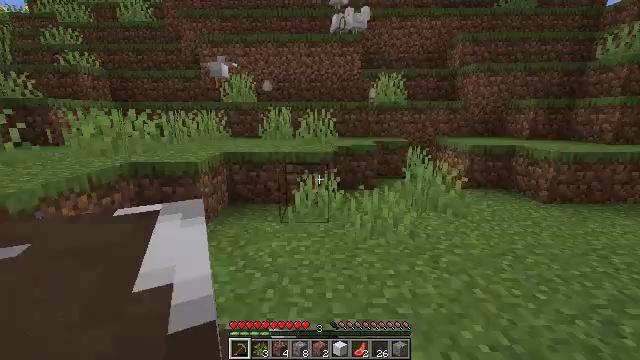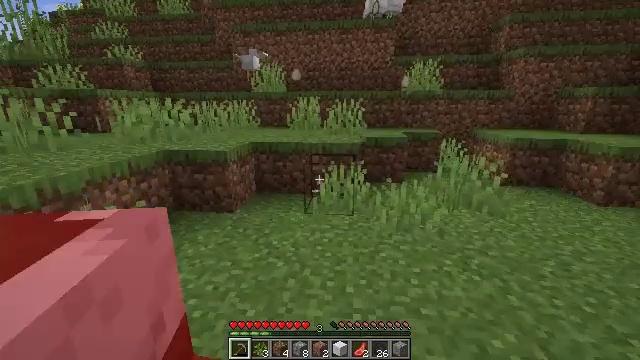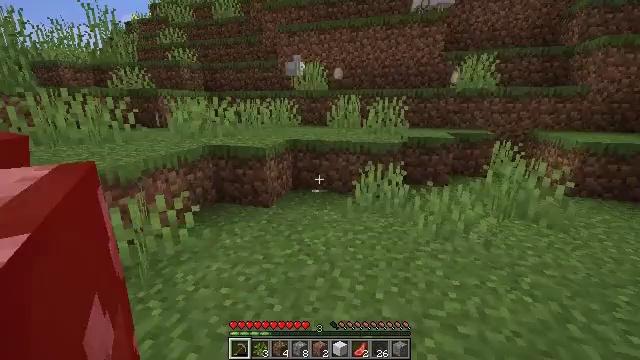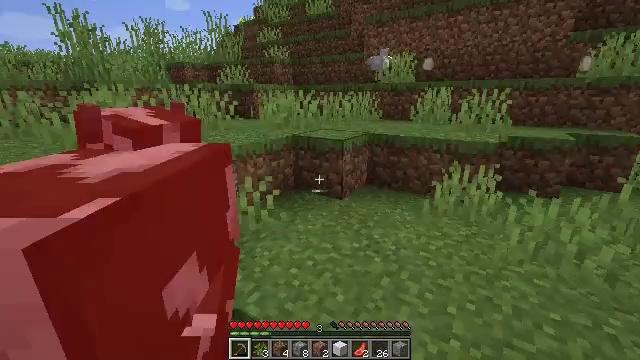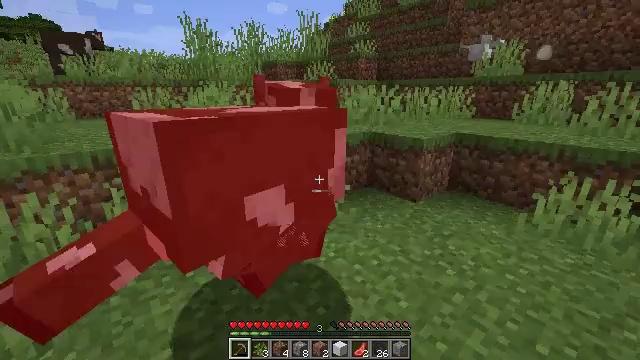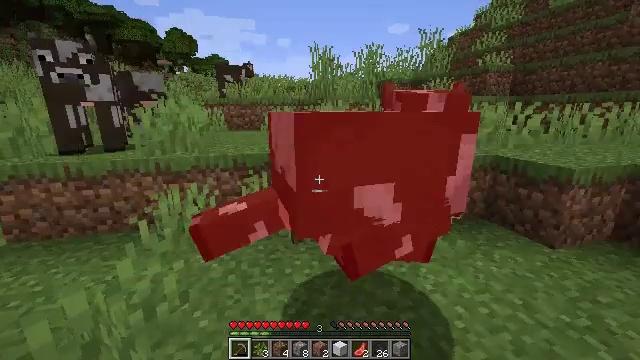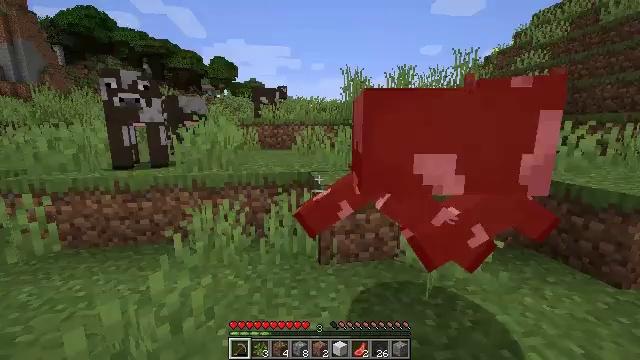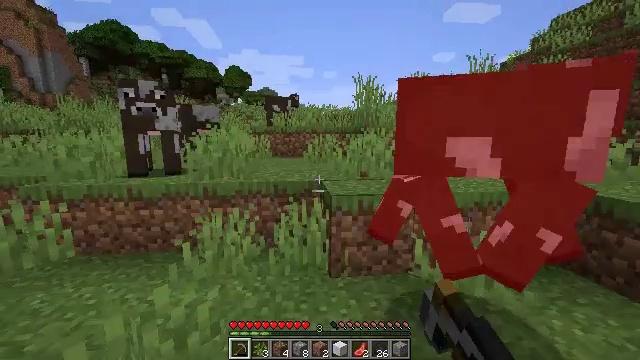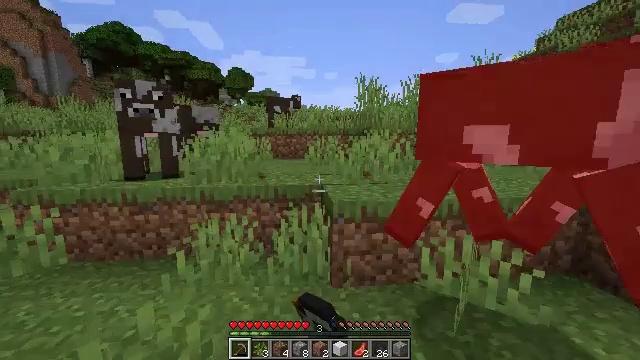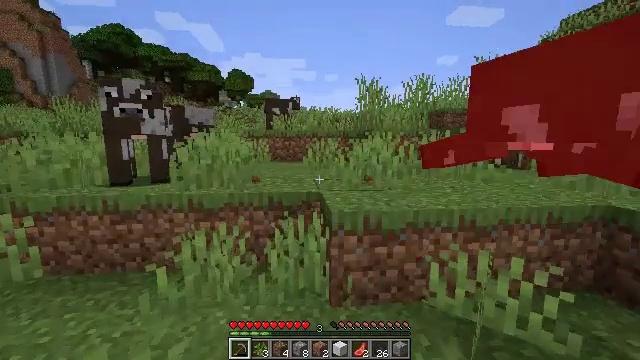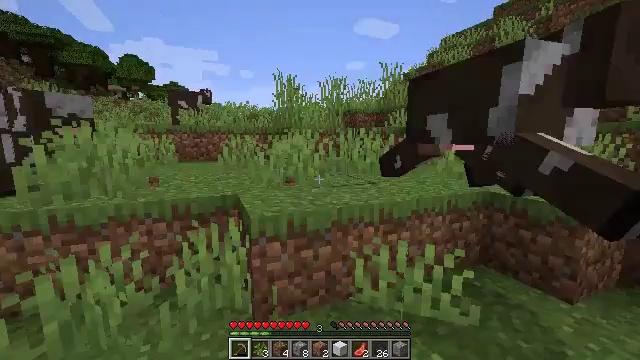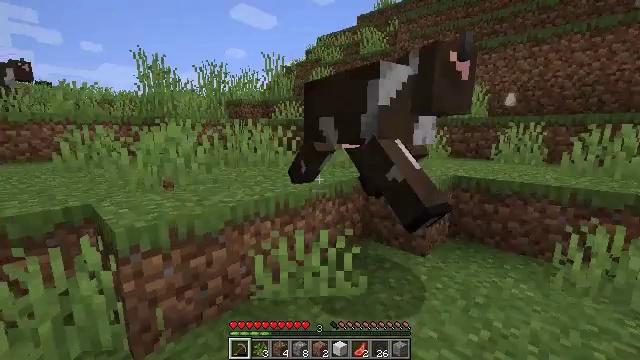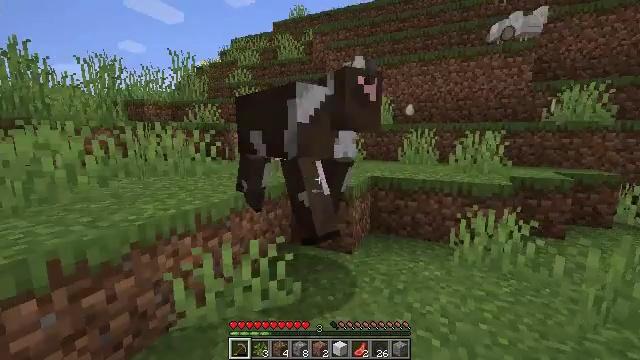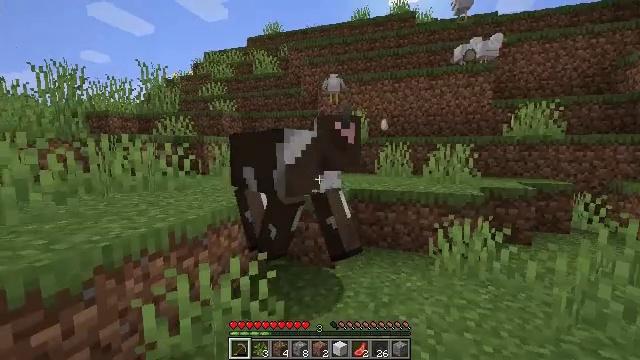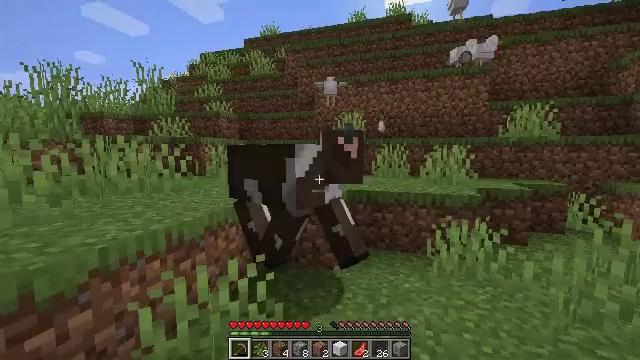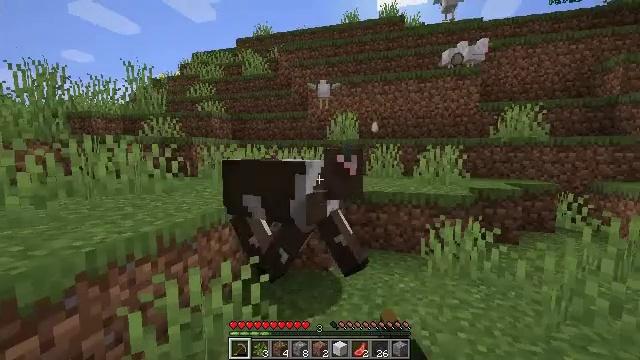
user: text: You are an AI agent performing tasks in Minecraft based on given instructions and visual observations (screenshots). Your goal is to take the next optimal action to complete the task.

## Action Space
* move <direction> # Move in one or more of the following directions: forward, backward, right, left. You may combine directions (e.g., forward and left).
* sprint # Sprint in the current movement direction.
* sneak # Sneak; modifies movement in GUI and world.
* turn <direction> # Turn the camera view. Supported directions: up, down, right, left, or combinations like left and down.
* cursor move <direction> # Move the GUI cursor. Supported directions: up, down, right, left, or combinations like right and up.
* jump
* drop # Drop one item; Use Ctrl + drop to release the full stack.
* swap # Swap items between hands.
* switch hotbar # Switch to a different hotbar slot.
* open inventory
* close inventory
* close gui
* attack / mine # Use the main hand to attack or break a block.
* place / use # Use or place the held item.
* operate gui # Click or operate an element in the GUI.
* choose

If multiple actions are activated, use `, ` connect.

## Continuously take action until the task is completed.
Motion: motion action
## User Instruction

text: Kill mobs.
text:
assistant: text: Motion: turn left and down
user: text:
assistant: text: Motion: turn left
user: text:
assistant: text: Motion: turn left and down
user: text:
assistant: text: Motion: turn left
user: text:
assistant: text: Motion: turn left and up
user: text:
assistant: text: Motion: move forward, turn left and up, attack / mine
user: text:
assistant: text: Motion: move forward, turn left and up, attack / mine
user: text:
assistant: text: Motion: move forward, attack / mine
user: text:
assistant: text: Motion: move forward
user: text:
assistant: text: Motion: move forward, turn right
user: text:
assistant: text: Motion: turn right and down
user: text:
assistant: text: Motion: turn right and up
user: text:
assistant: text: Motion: turn right and up
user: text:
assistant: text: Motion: attack / mine
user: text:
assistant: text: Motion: move forward, turn right, attack / mine
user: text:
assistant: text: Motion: move forward, turn right and up
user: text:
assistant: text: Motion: move forward
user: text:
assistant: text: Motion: move forward
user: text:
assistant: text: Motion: no_op